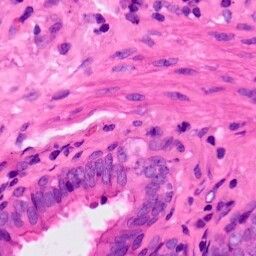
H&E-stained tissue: Lung